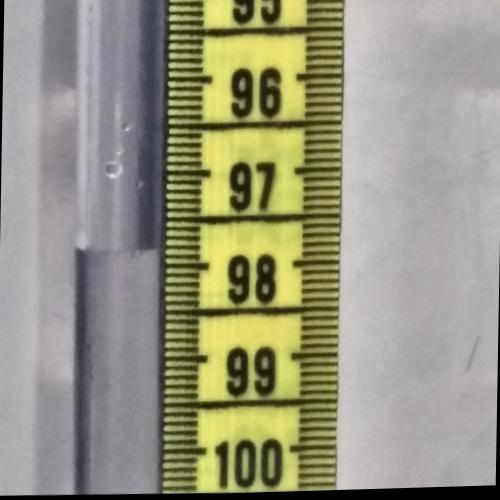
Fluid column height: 97.8 cm